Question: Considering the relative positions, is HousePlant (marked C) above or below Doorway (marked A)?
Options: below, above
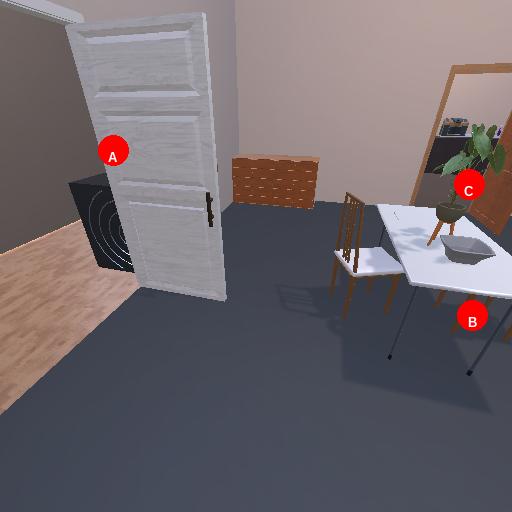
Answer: below